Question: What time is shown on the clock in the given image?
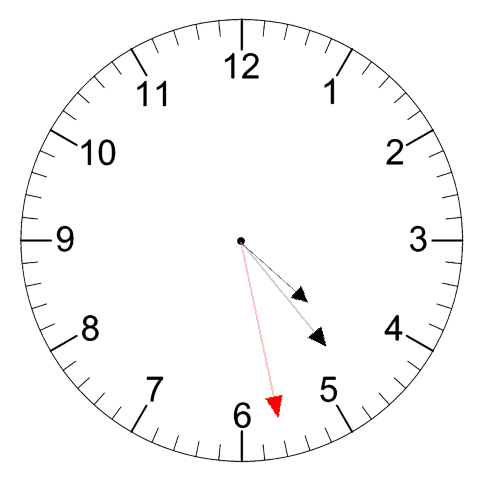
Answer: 04:23:28